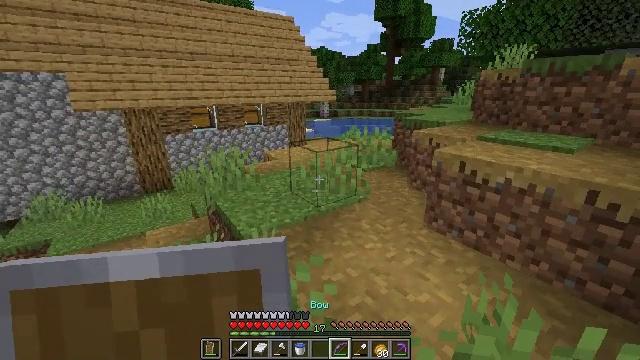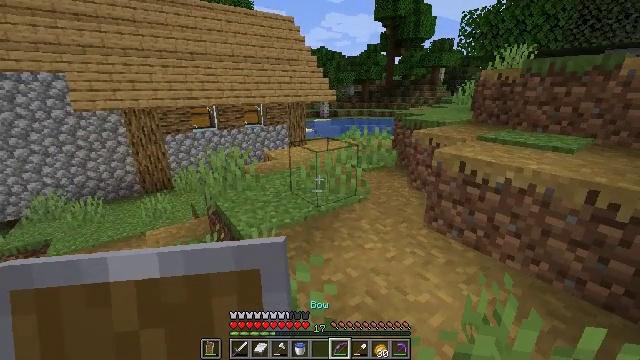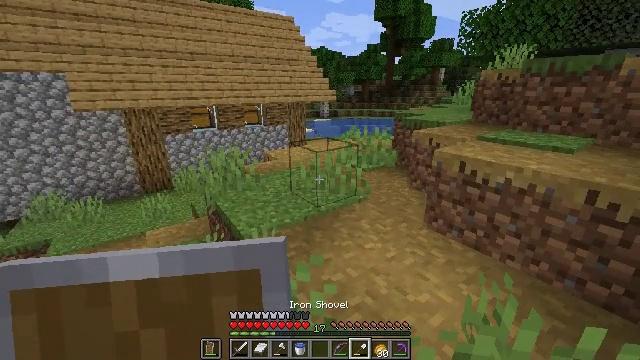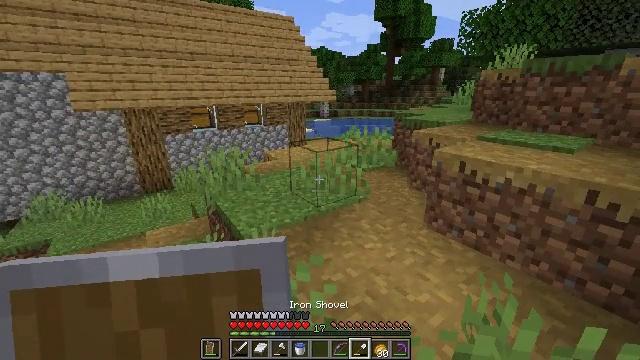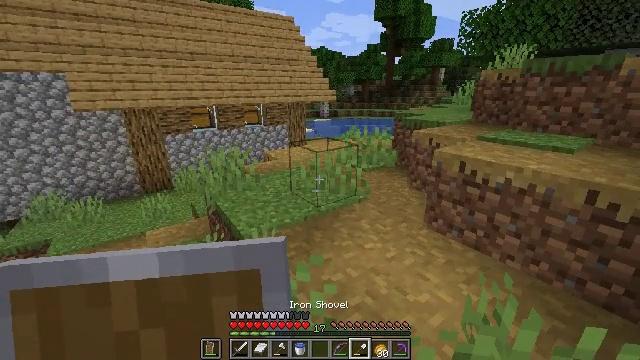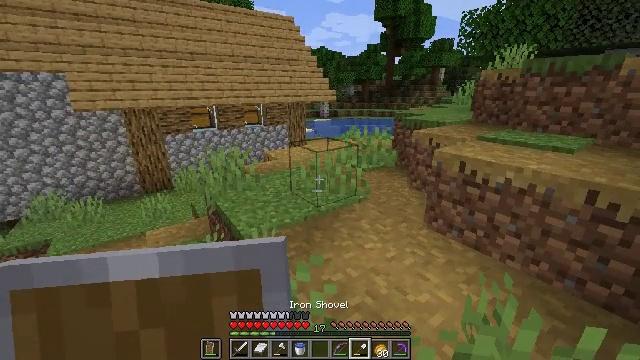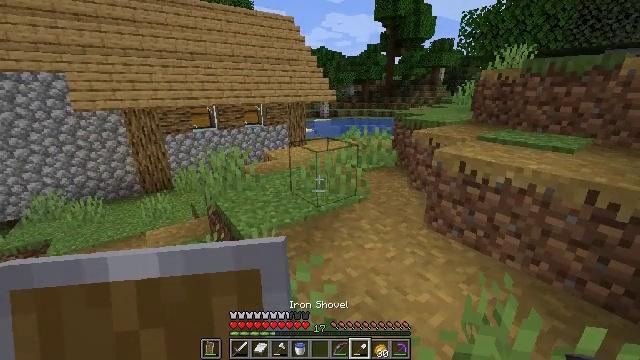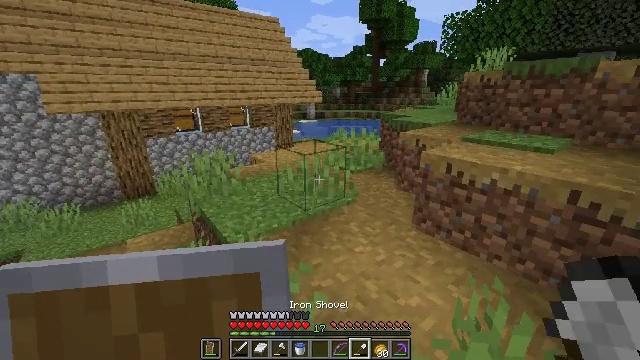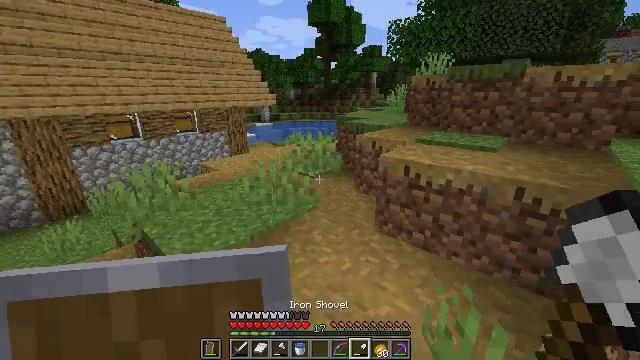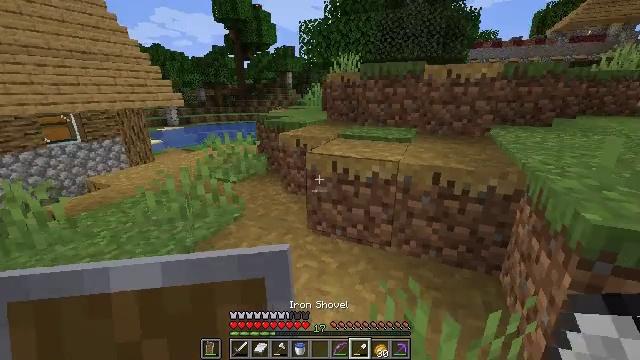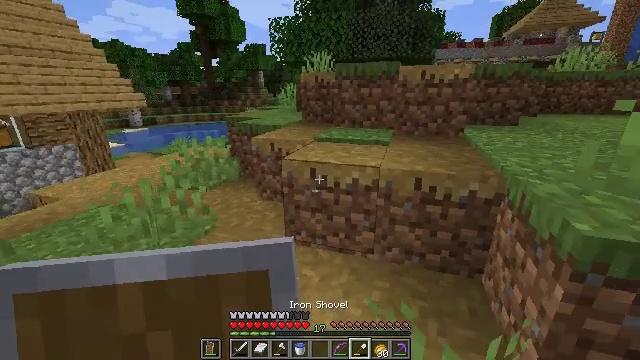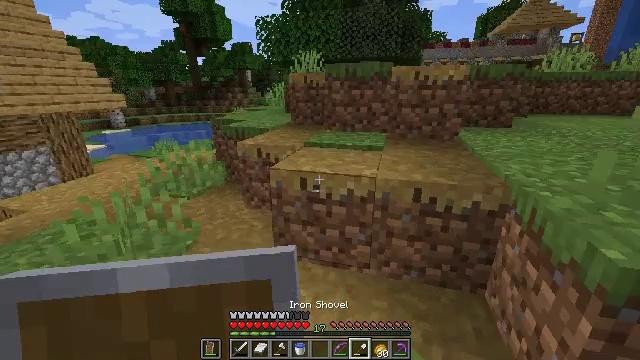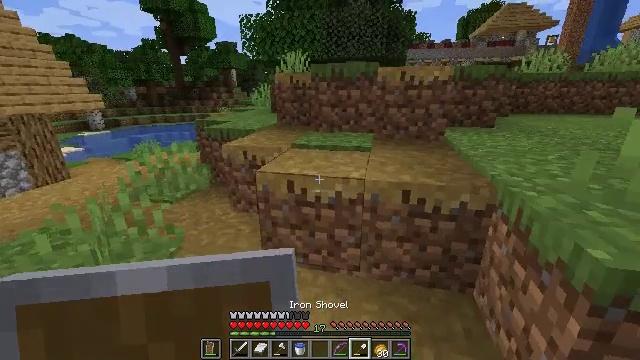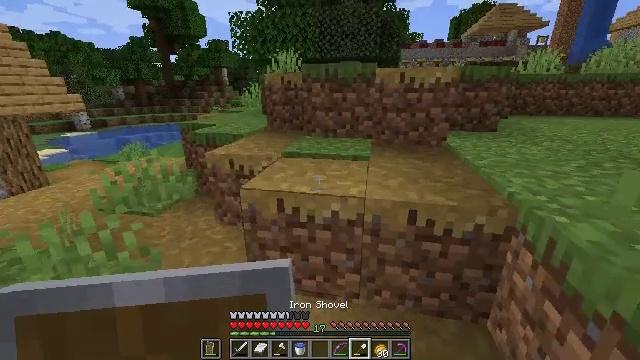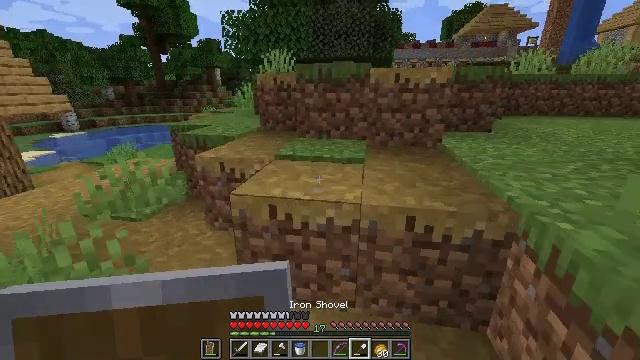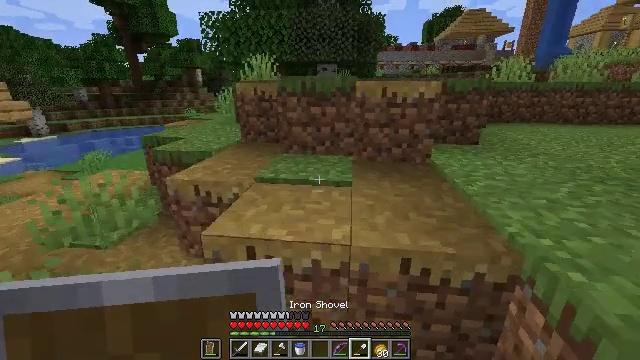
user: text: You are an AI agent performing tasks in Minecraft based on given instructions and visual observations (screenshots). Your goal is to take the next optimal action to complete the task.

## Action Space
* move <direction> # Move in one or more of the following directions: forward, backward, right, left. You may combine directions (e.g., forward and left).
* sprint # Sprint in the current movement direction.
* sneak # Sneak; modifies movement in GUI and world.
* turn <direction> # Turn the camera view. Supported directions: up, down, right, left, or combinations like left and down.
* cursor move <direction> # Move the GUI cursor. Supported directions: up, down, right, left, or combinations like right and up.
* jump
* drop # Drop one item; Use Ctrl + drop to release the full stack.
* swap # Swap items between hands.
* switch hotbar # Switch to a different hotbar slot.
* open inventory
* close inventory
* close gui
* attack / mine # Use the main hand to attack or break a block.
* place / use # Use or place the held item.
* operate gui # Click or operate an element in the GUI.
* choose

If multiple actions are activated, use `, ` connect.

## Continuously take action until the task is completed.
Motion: motion action
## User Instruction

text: Break the sand block.
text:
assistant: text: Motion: no_op
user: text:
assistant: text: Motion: no_op
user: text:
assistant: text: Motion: no_op
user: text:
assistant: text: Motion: no_op
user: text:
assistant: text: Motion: no_op
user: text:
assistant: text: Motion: no_op
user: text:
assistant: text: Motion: move forward, turn right
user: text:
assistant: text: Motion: move forward, turn right
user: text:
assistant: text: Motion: move forward, turn right
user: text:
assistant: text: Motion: move forward, turn right
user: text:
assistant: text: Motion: move forward, turn right
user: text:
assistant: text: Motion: move forward, turn right
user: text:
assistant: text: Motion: move forward, turn right
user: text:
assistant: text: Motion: move forward, turn right
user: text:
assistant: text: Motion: move forward, turn right, jump
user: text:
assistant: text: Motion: move forward, turn right, jump
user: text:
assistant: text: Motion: move forward, turn right, jump
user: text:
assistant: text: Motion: move forward, turn right and up, jump
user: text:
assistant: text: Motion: move forward, turn up
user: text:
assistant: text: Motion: move forward
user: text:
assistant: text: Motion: move forward
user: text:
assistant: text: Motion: move forward, turn right
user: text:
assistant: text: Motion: move forward, turn down
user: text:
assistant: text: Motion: move forward, turn down
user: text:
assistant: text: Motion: move forward
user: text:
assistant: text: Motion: move forward, jump
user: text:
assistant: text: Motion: move forward, jump
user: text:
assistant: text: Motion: move forward, jump
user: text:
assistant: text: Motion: move forward, jump
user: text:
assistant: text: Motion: move forward, jump